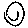
Label: smiley face